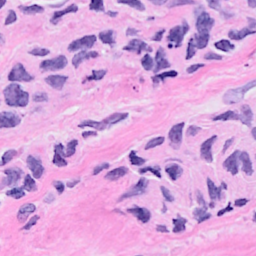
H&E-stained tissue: Breast